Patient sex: F
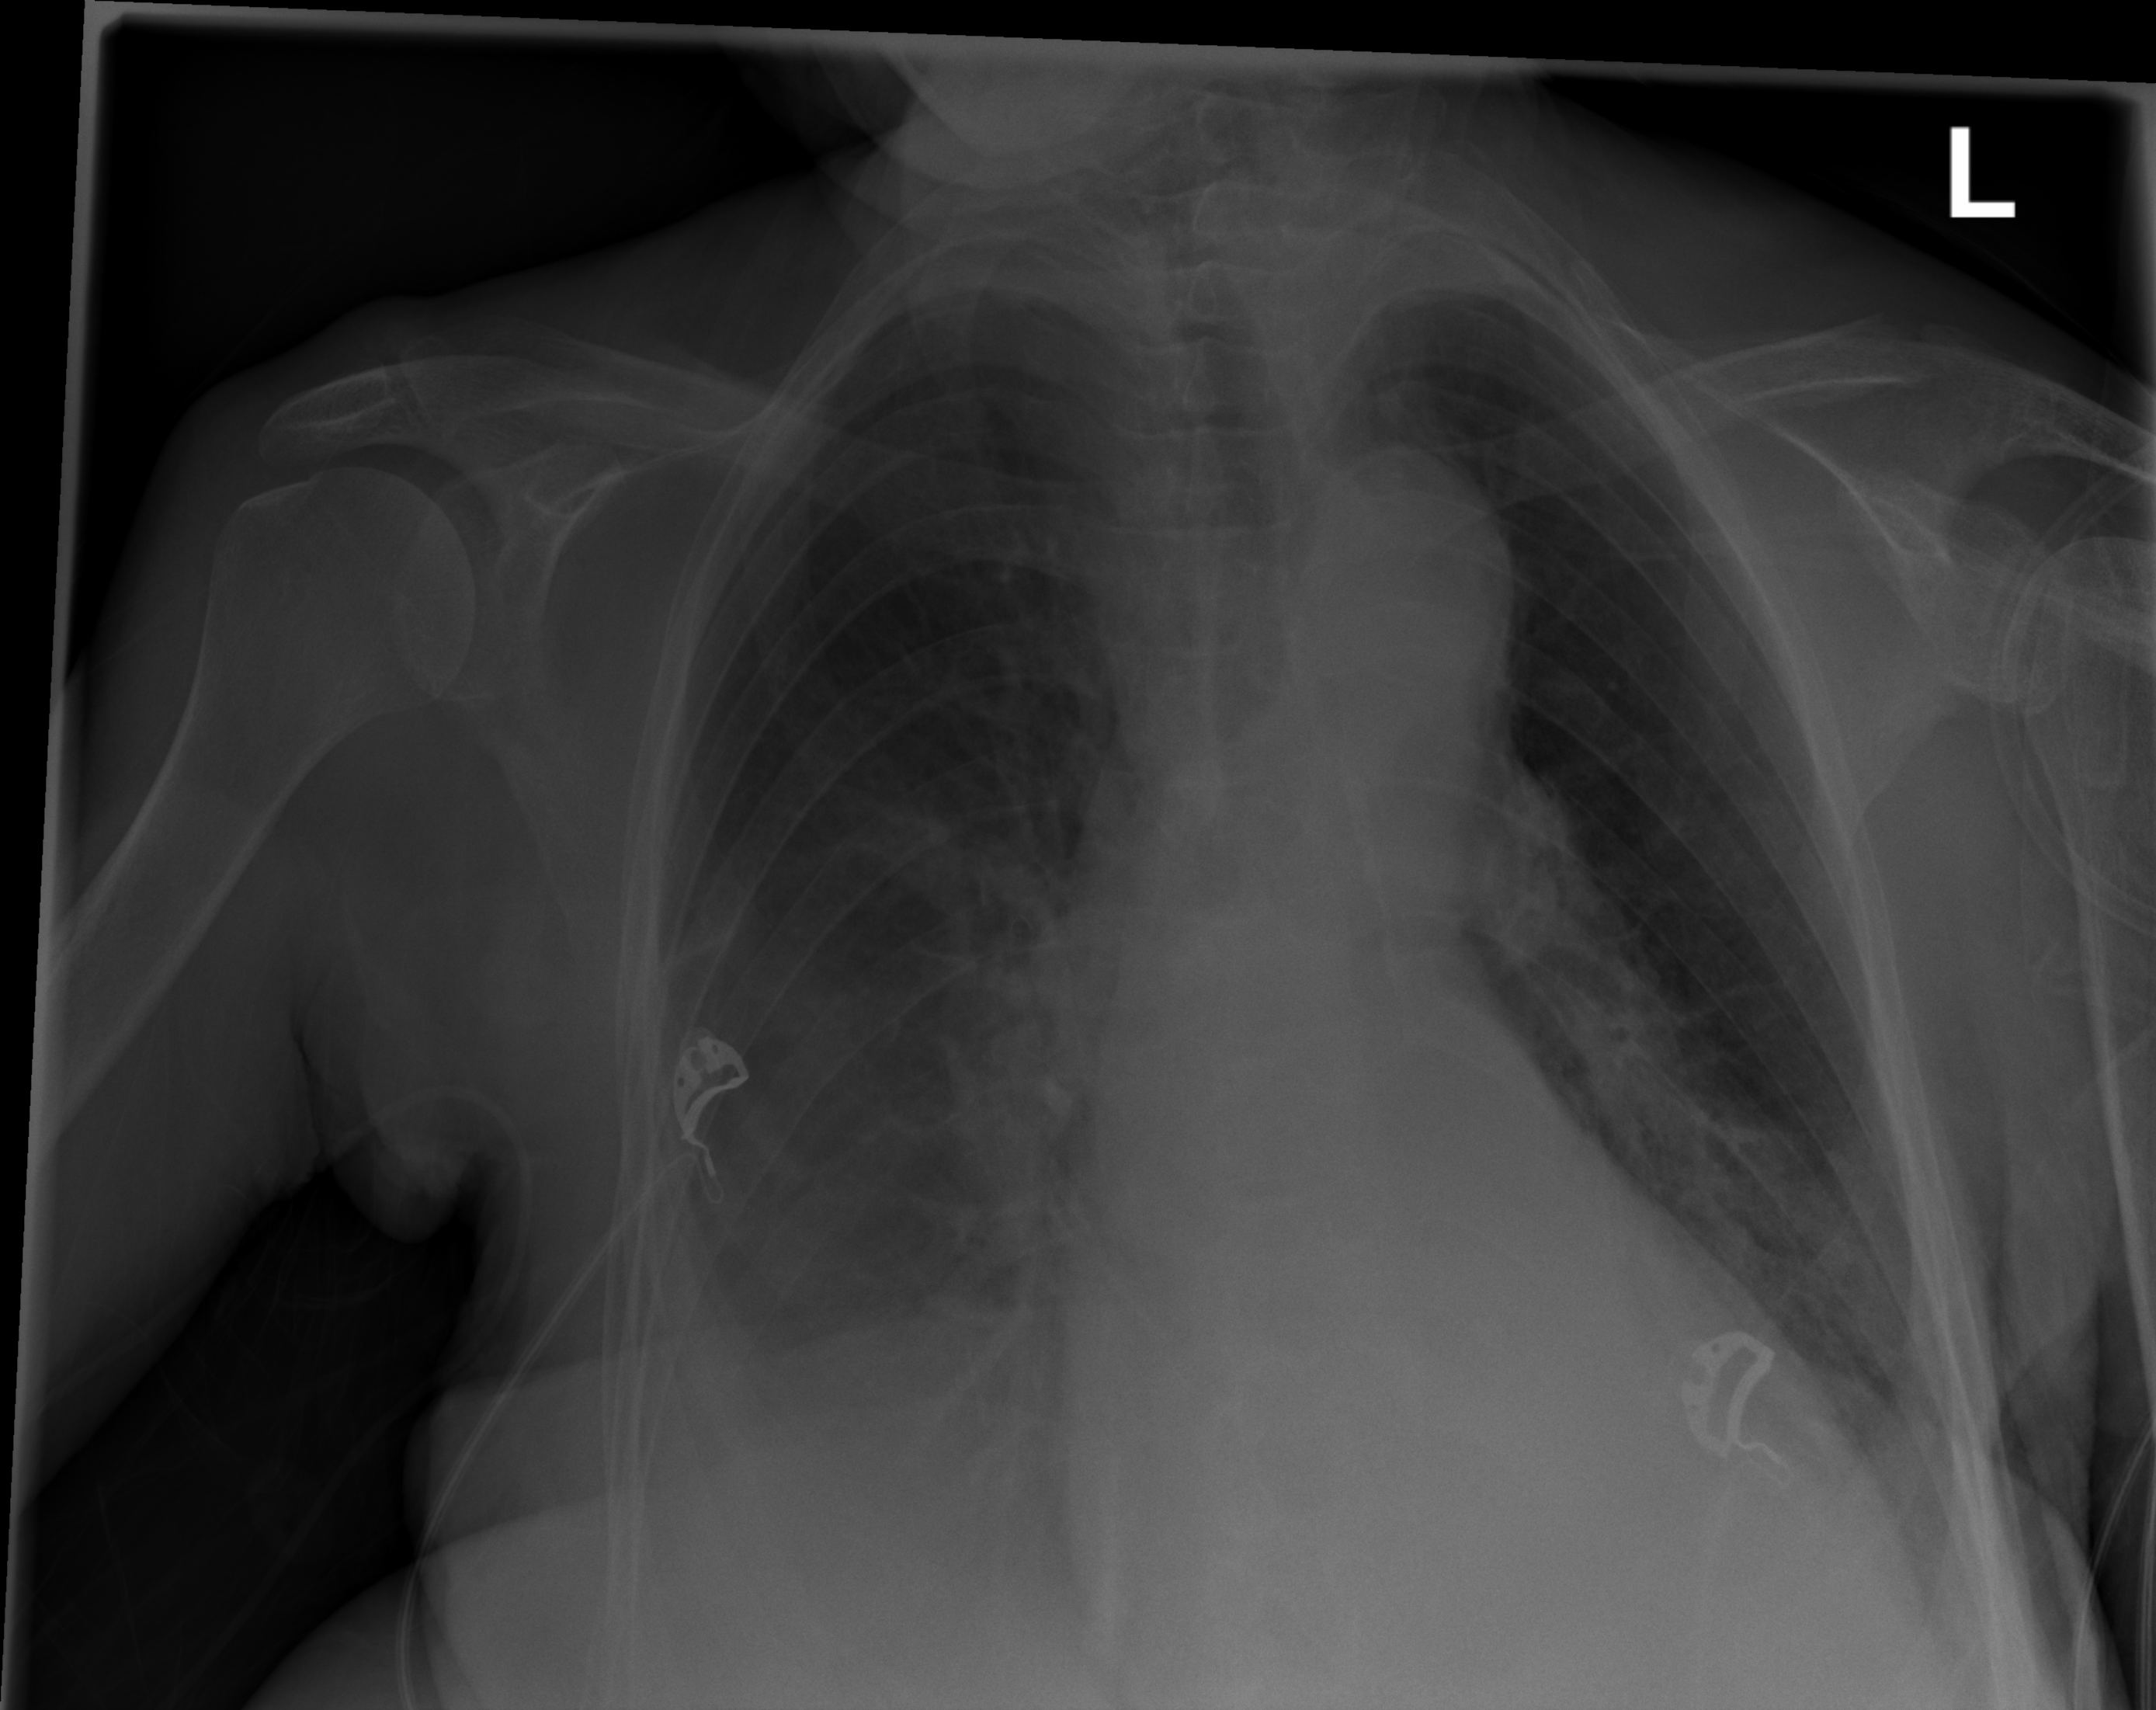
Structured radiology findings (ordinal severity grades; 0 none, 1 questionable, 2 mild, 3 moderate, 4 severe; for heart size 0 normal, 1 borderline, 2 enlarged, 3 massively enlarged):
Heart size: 1
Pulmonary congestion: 0
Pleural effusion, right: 2
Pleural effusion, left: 0
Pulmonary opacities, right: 0
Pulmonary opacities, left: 1
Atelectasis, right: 2
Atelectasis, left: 2